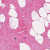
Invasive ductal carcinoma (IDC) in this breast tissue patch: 0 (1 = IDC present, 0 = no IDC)